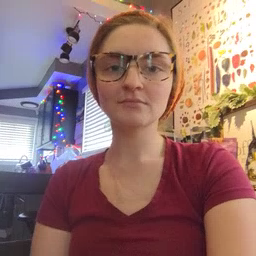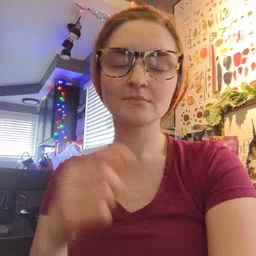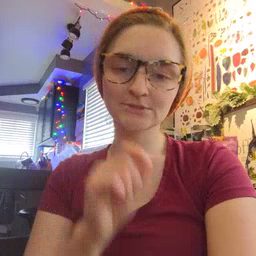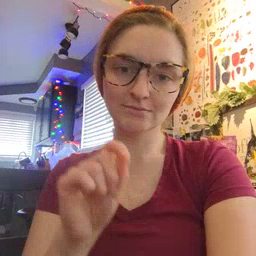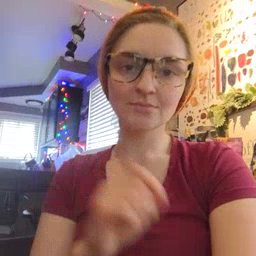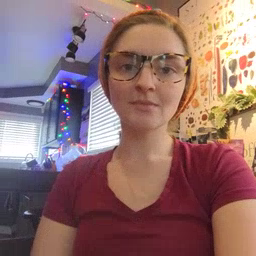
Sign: pencil